Field crop: maize
Growth stage: 2
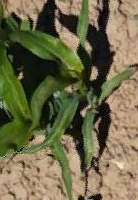
Species: maize